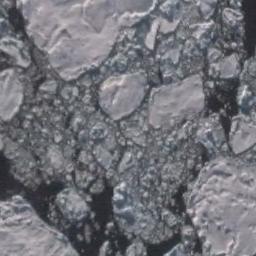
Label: sea_ice